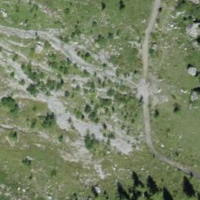
EUNIS habitat code: 23
Species observed at this site:
Astrantia major